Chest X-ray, AP view. Patient: 61 years old, sex M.
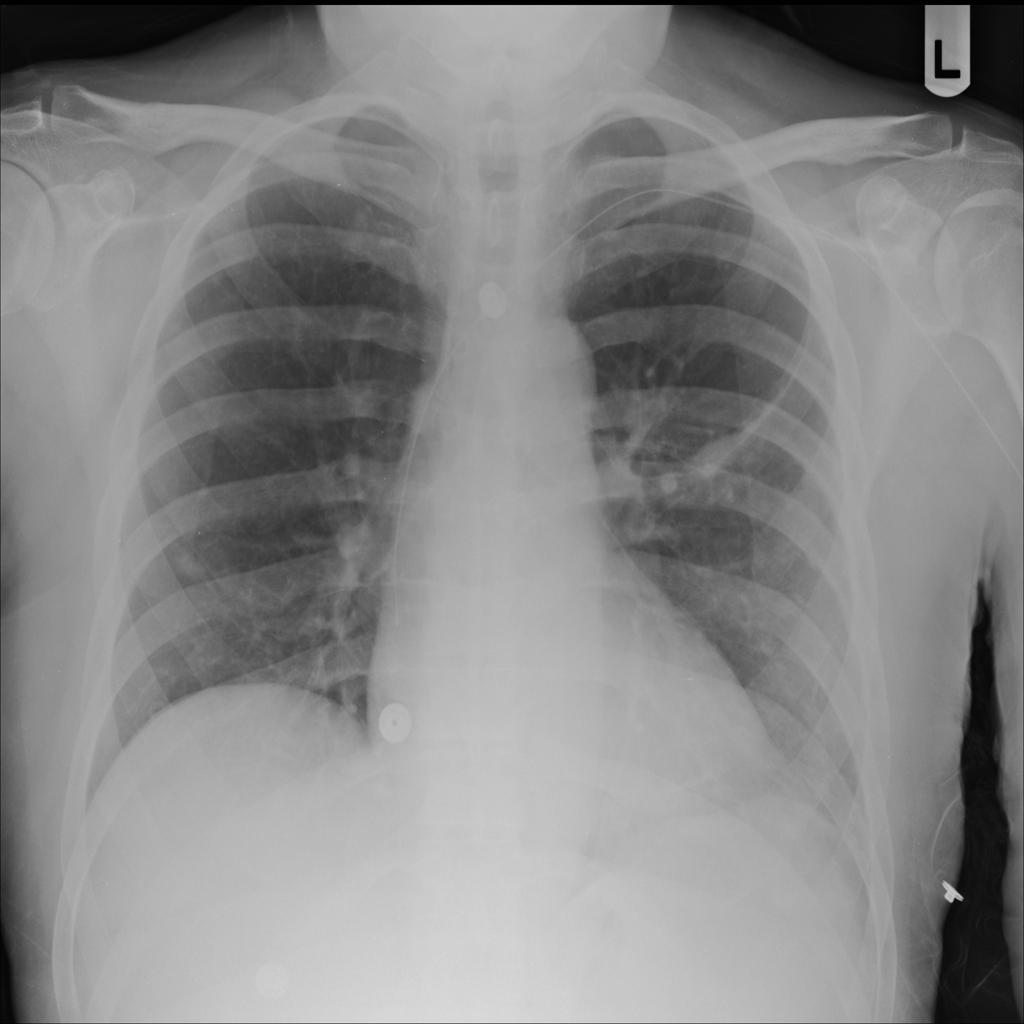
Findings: No Finding